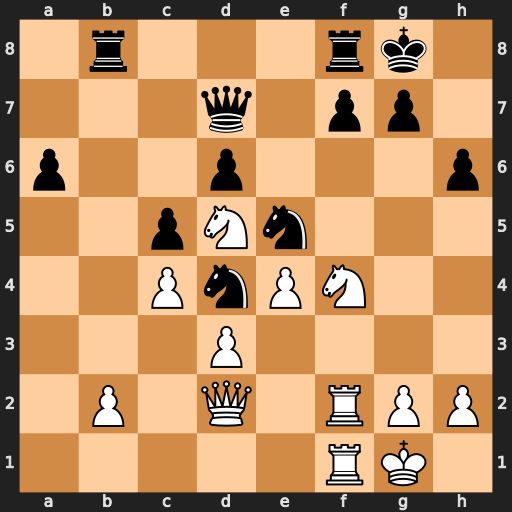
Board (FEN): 1r3rk1/3q1pp1/p2p3p/2pNn3/2PnPN2/3P4/1P1Q1RPP/5RK1
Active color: w
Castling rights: -
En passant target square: -
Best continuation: Nf6+ gxf6 Nh5 f5 Nf6+ Kg7 Nxd7